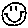
Label: smiley face